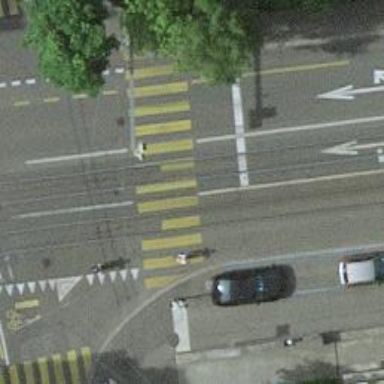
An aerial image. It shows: Tram crossing on the railway.